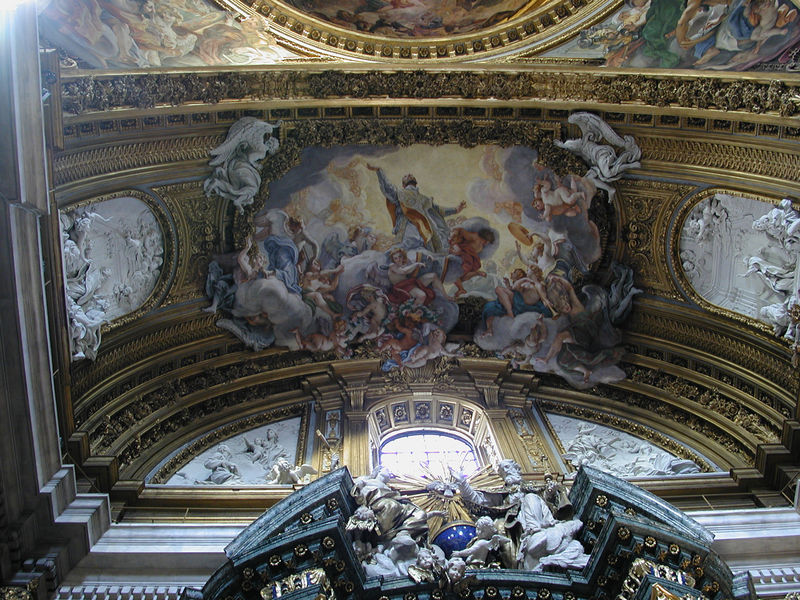
Titel: Vierungskuppel von Il Gesù in Rom
Künstler: Giovanni Battista Gaulli
Standort: Rom, Il Gesù (EU - I - Latium)
Schlagwörter: blau, gott, himmel, mann, wolken, blumen, bunt, fenster, hell, licht, säulen, weiss, blüten, barock, rahmen, kirche, gold, decke, rund, engel, putte, figuren, rundbogen, kuppel, stuck, foto, oben, bögen, gewölbe, dom, strahlen, altar, schein, heiliger, deckengemälde, fresko, gips, putten, kassette, aufstrebend, deckenmalerei, deckenfresko, auschnitt, verherrlichung, franz xaver, heiliter